RGB frame:
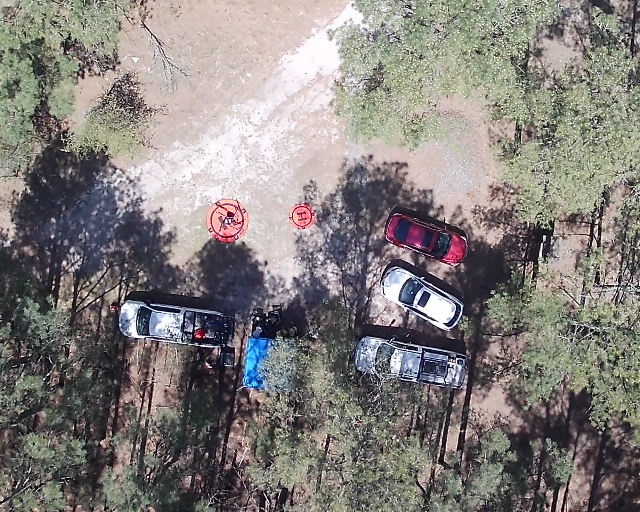
Thermal frame:
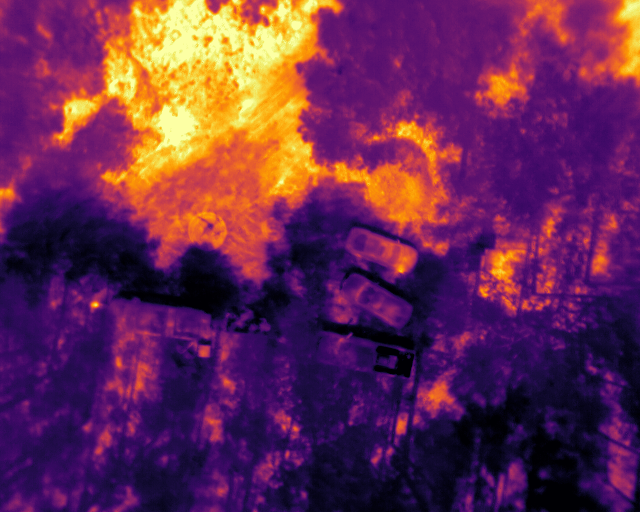
Captured: 2026-02-27 02:43:02
Pixels at or above 80 °C: 0 (fraction of frame: 0)